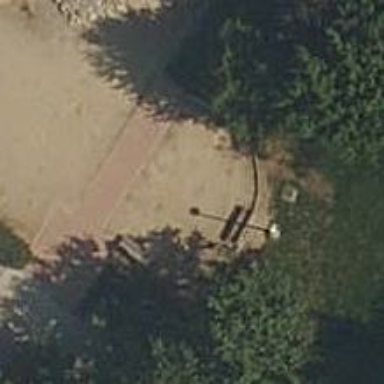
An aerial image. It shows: Brown bench in the vicinity.